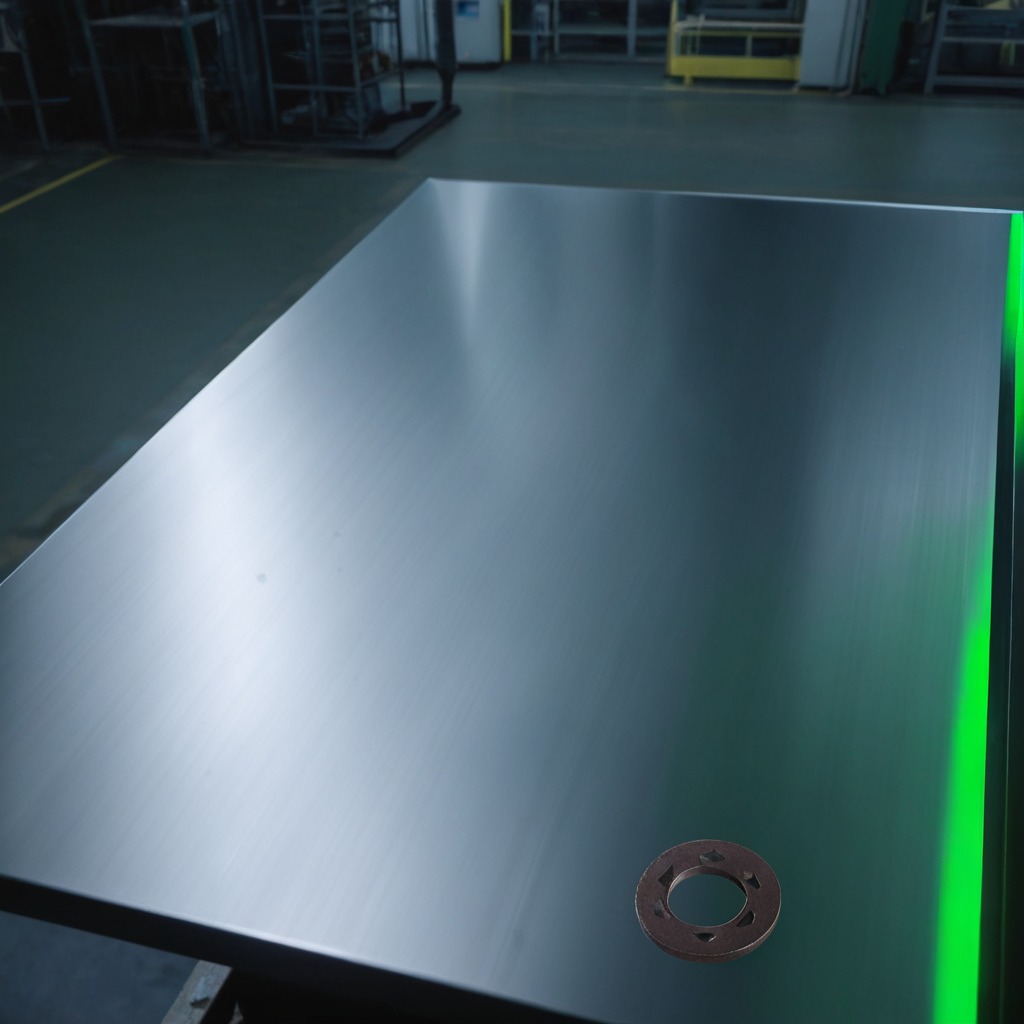
A flat metal washer is lying on the metal table.